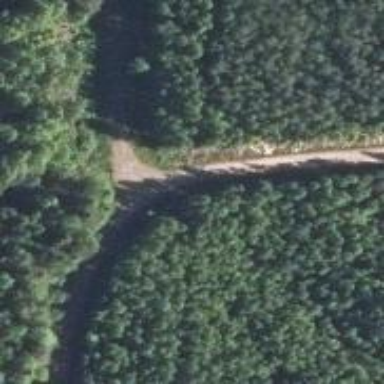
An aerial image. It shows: Unclassified road.